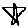
Label: star